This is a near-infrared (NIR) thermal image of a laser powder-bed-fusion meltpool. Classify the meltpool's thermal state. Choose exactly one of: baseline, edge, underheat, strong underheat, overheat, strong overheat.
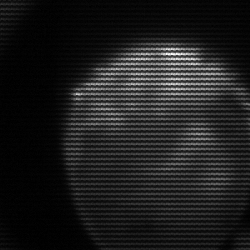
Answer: edge